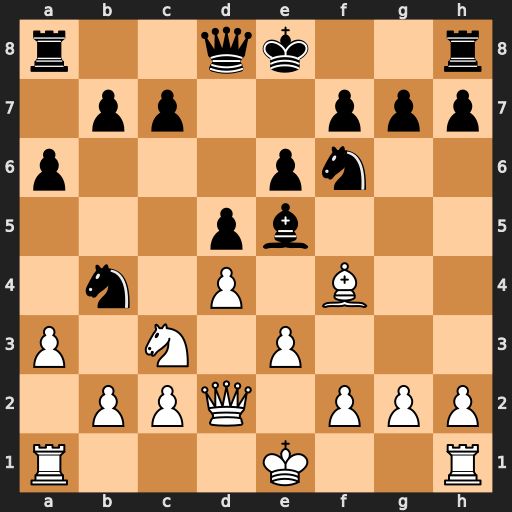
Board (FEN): r2qk2r/1pp2ppp/p3pn2/3pb3/1n1P1B2/P1N1P3/1PPQ1PPP/R3K2R
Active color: w
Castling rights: KQkq
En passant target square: -
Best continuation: dxe5 Nxc2+ Qxc2